Question: I would like to have suggestions as to how to use Qt to implement the following:
I have multiple identical widgets that I want to display once at a time.
I know that QToolbox exists, but the problem is the following:
I need to change the order in which the tabs or buttons appears (see image):

The widget that is set to an index does not stay at the same index, but should follow the header.
It doesn't have to be exactly as I describe, it's more the general idea of reordering my widgets that matters.
Thanks to all.
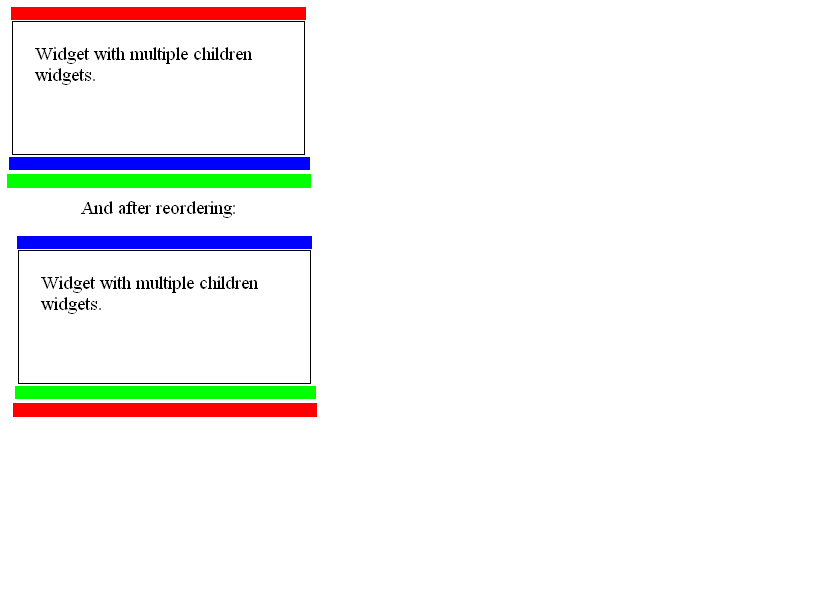
Answer: To change the order of the children, you can use 'QToolBox::removeItem()' and 'QToolBox::insertItem(int index, QWidget *widget, const QString & text)'
If you don't need random placement, but simply having the top widget moved to the bottom is sufficient, a couple of lines are enough to rotate the widgets :
'''
QWidget *widget = toolBox->widget(0);
QString text = toolBox->itemText(0);
toolBox->removeItem(0);
toolBox->addItem(widget, text);
'''